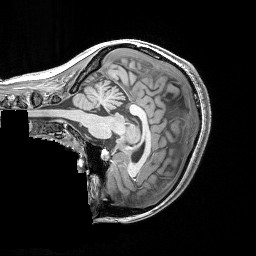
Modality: T1w
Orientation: sagittal
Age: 23
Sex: female
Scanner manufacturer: siemens
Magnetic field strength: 3 T
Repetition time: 2.53 s
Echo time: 0.00326 s